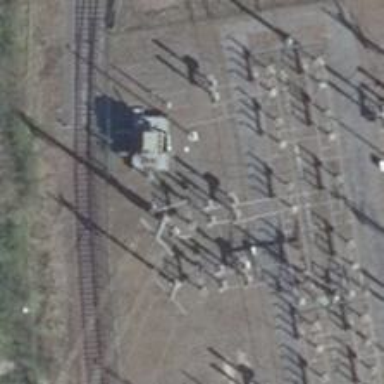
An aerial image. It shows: Outdoor transformer used for traction.